Interaction volume radius: 5 \u00c5
Interaction volume height: 10 \u00c5
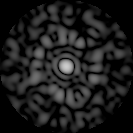
Disorder parameter: 0.8388